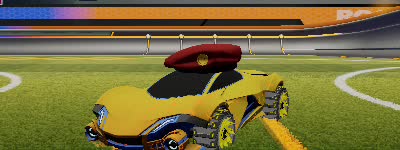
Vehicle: werewolf